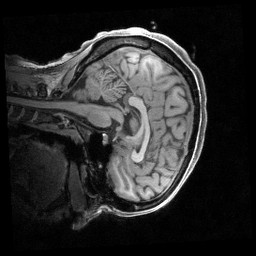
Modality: T1w
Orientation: sagittal
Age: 28
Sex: female
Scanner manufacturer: siemens
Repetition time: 2.4 s
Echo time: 0.00231 s